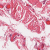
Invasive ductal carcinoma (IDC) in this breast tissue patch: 0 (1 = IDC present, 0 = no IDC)